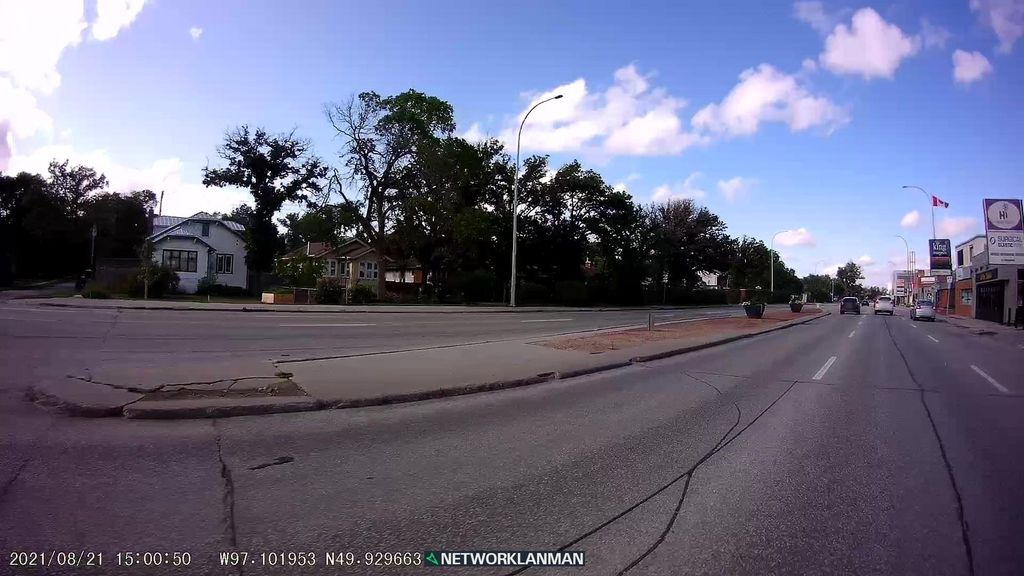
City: winnipeg